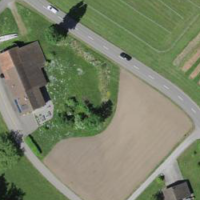
EUNIS habitat code: 24
Species observed at this site:
Cardamine pratensis